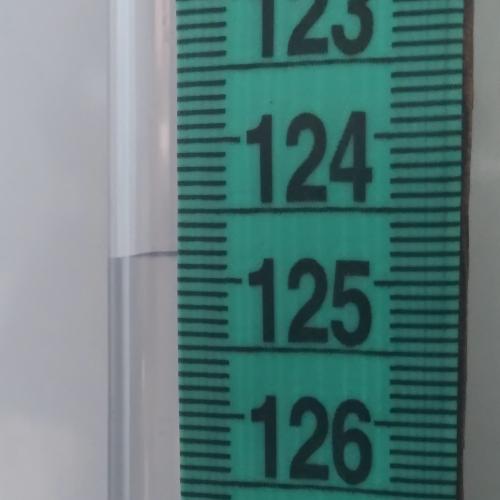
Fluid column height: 124.8 cm